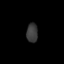
Tissue: lung
Cell type: Endothelial cells
Senescence score: 0.5824
Nuclear area (px): 214
Mean DAPI intensity: 57.355